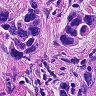
Metastatic tissue present: yes